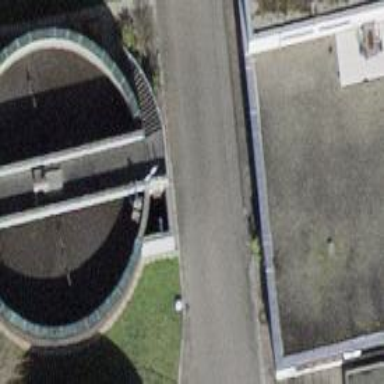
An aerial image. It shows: Image of wastewater.